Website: macys
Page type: cart
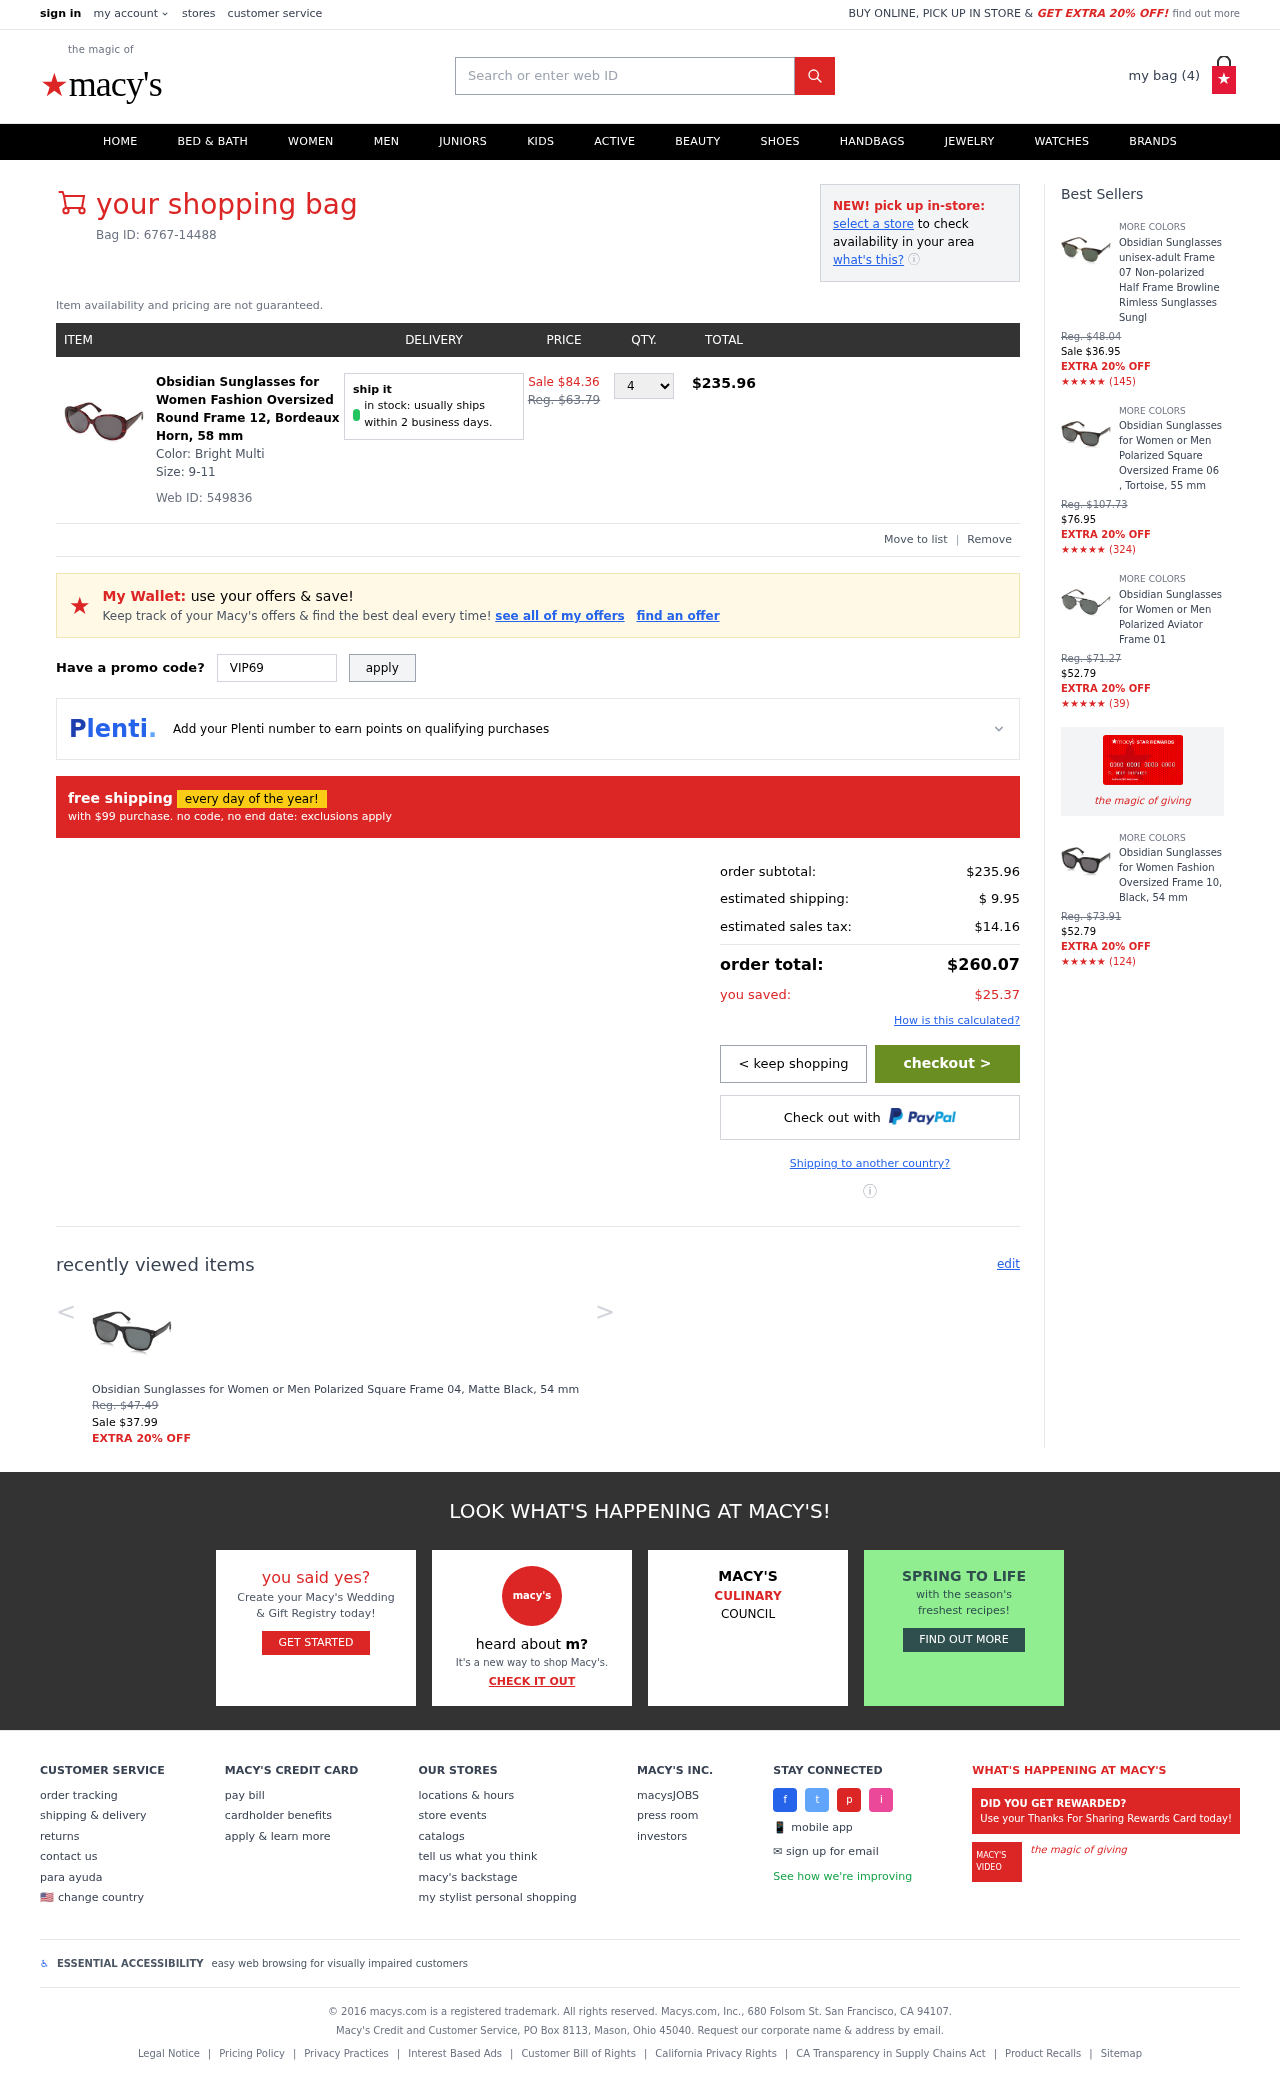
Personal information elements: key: PII_PROMO_CODE
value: VIP6909
Product elements: key: PRODUCT1_NAME
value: Obsidian Sunglasses for Women Fashion Oversized Round Frame 12, Bordeaux Horn, 58 mm
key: PRODUCT1_PRICE
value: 58.99
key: PRODUCT1_QUANTITY
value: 4
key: PRODUCT2_NAME
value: Obsidian Sunglasses for Women or Men Polarized Square Frame 04, Matte Black, 54 mm
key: PRODUCT2_PRICE
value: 37.99
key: PRODUCT3_NAME
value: Obsidian Sunglasses unisex-adult Frame 07 Non-polarized Half Frame Browline Rimless Sunglasses Sungl
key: PRODUCT3_NUM_RATINGS
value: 145
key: PRODUCT3_PRICE
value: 36.95
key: PRODUCT4_NAME
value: Obsidian Sunglasses for Women or Men Polarized Square Oversized Frame 06 , Tortoise, 55 mm
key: PRODUCT4_NUM_RATINGS
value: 324
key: PRODUCT4_PRICE
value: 76.95
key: PRODUCT5_NAME
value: Obsidian Sunglasses for Women or Men Polarized Aviator Frame 01
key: PRODUCT5_NUM_RATINGS
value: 39
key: PRODUCT5_PRICE
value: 52.79
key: PRODUCT6_NAME
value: Obsidian Sunglasses for Women Fashion Oversized Frame 10, Black, 54 mm
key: PRODUCT6_NUM_RATINGS
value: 124
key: PRODUCT6_PRICE
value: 52.79
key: PRODUCT1_ORIGINAL_PRICE
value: Sale $84.36
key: PRODUCT1_TOTAL
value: $235.96
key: PRODUCT2_ORIGINAL_PRICE
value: Reg. $47.49
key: PRODUCT3_ORIGINAL_PRICE
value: Reg. $48.04
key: PRODUCT3_RATING
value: ★★★★★
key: PRODUCT4_ORIGINAL_PRICE
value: Reg. $107.73
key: PRODUCT4_RATING
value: ★★★★★
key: PRODUCT5_ORIGINAL_PRICE
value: Reg. $71.27
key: PRODUCT5_RATING
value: ★★★★★
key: PRODUCT6_ORIGINAL_PRICE
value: Reg. $73.91
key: PRODUCT6_RATING
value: ★★★★★
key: PRODUCT_WEB_ID
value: Web ID: 549836
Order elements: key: ORDER_NUM_ITEMS
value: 4
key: ORDER_BAG_ID
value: Bag ID: 6767-14488
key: ORDER_SUBTOTAL
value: $235.96
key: ORDER_SHIPPING_COST
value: $ 9.95
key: ORDER_TAX
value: $14.16
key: ORDER_TOTAL
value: $260.07
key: ORDER_SAVINGS
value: $25.37
Search elements: key: HEADER_SEARCH
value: Search or enter web ID